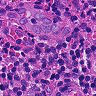
Metastatic tissue present: yes